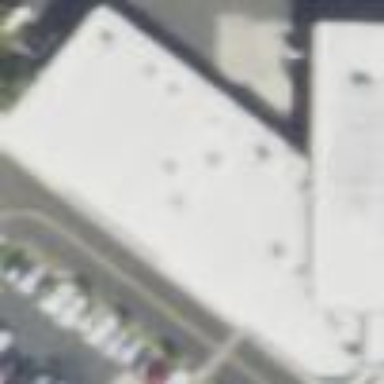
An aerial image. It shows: Commercial building.